Question: The picture describes a maze problem, where green is the starting position and red is the end point. Find the length of the shortest path.
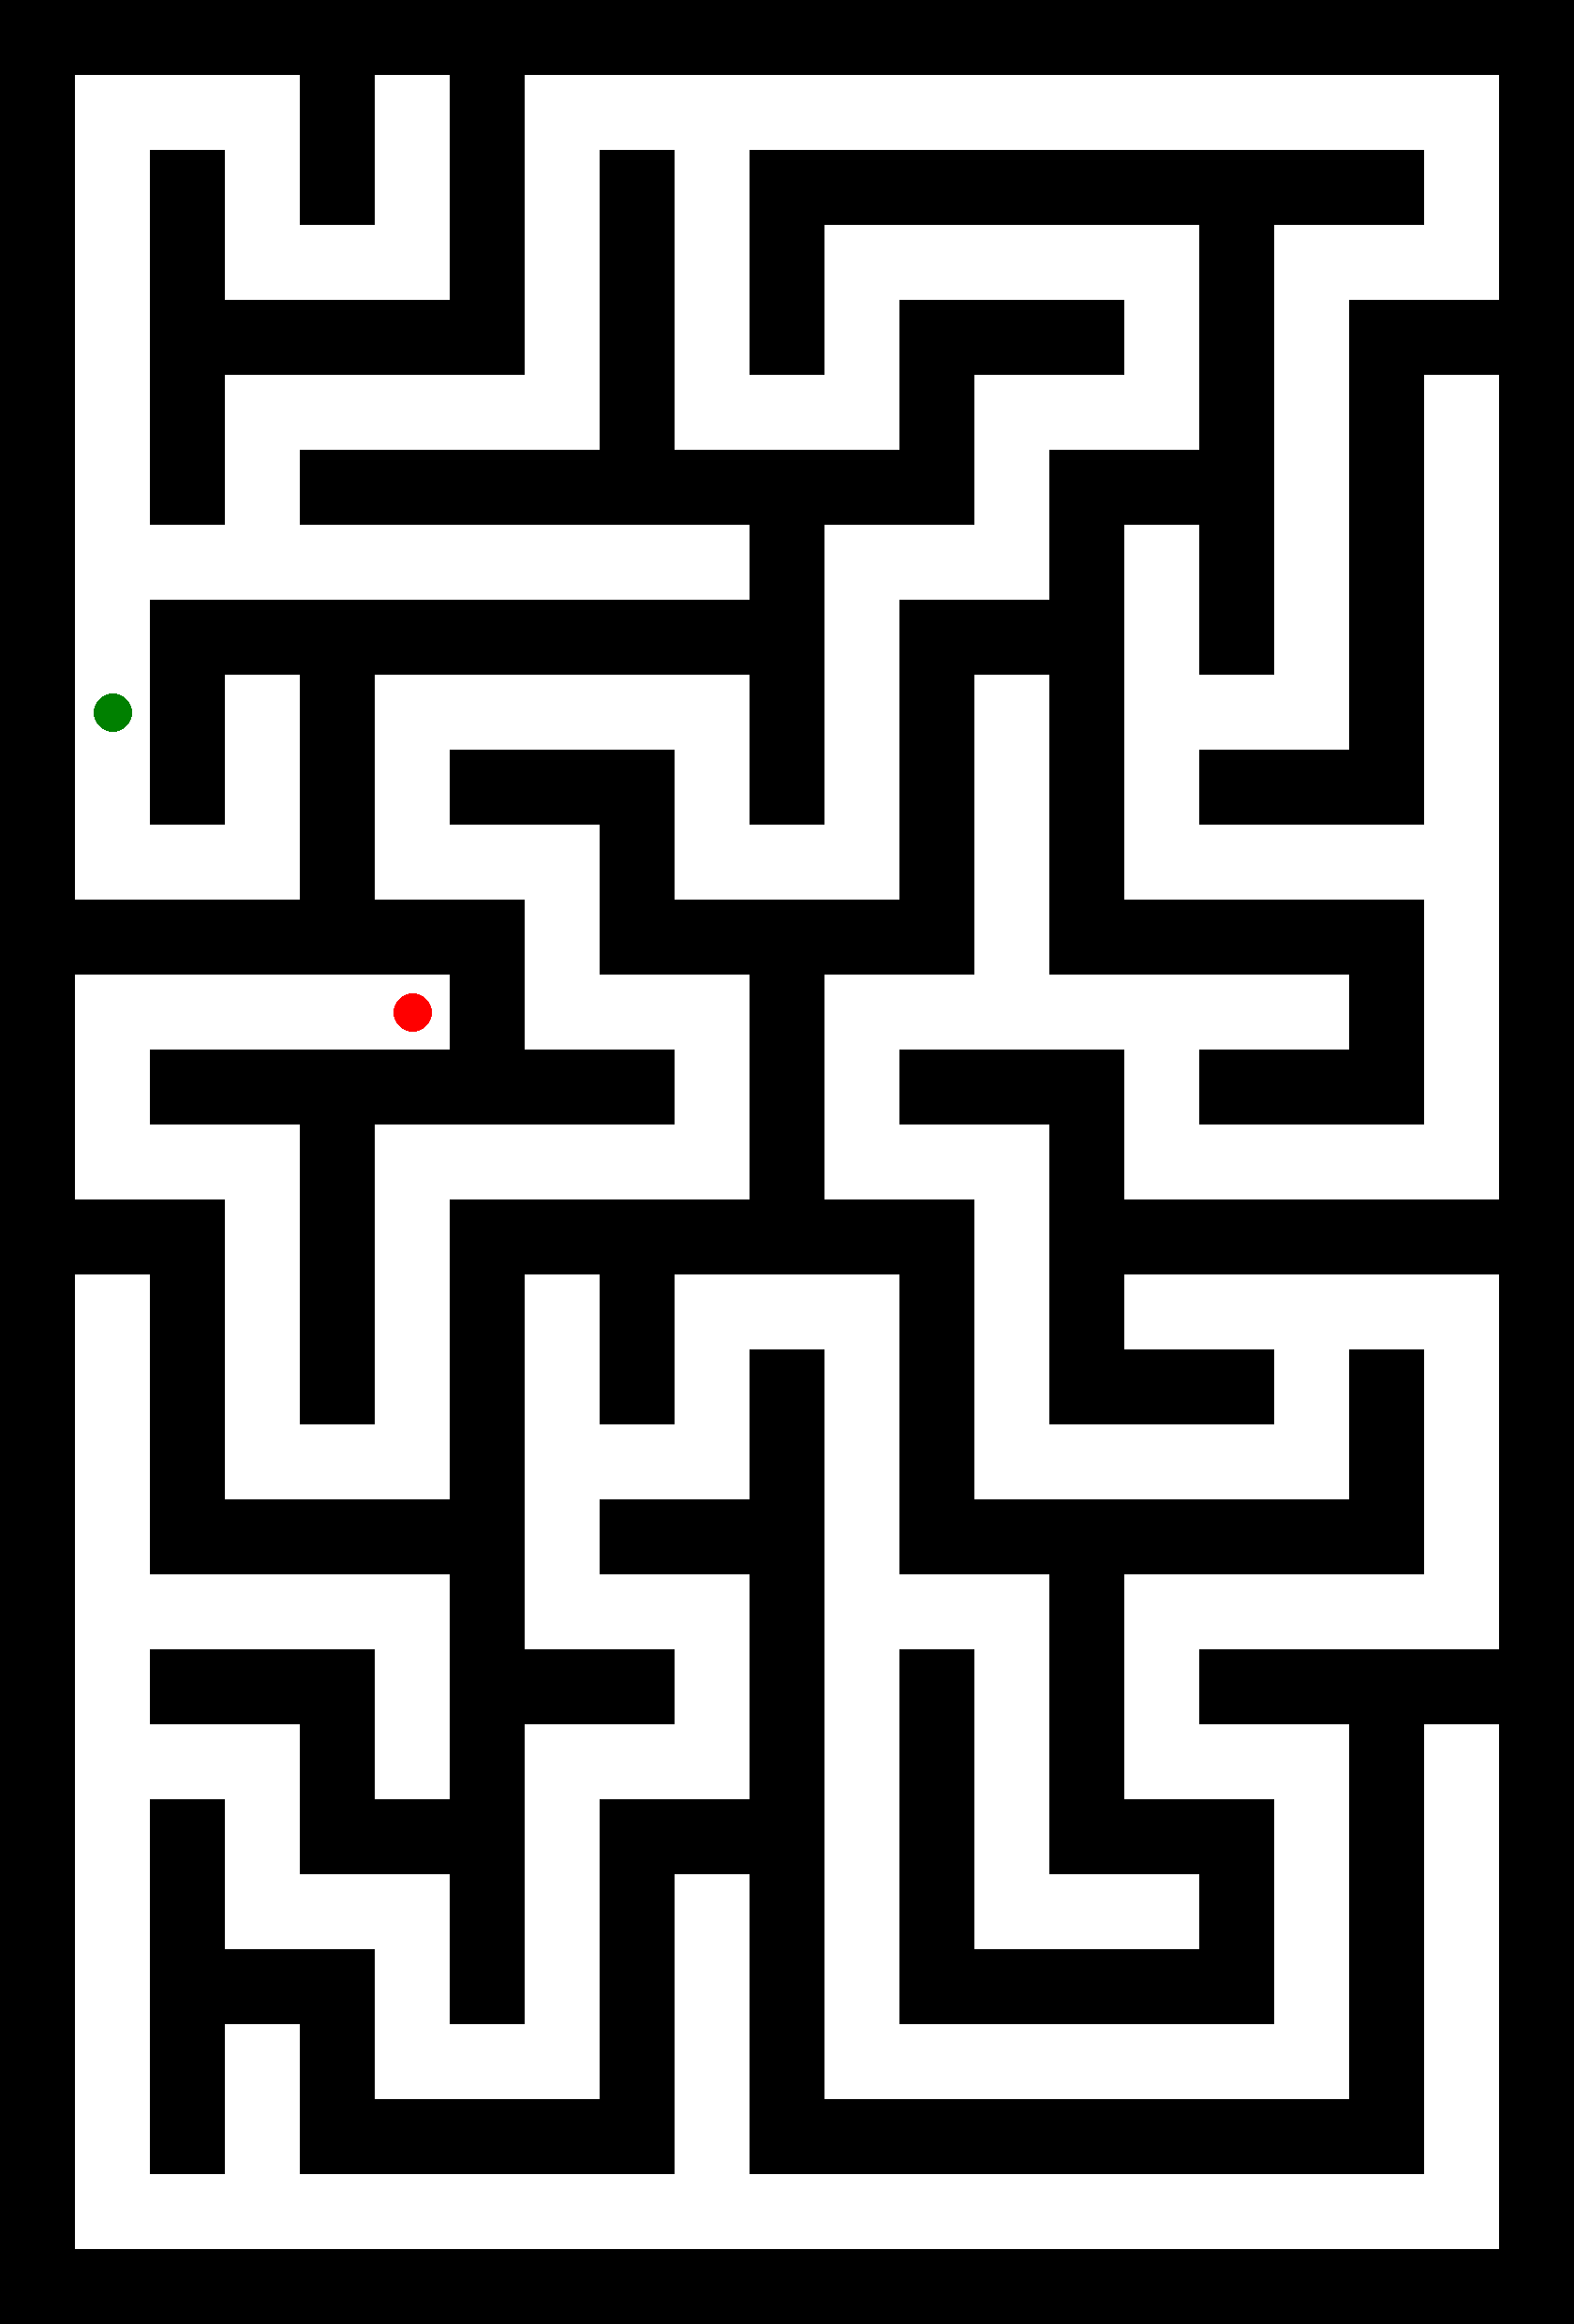
Answer: 80